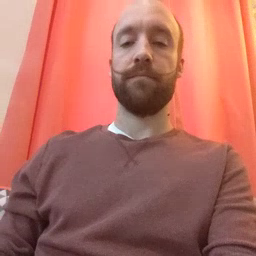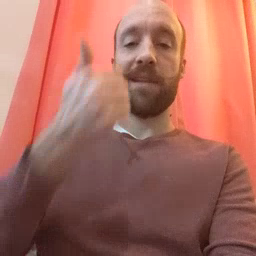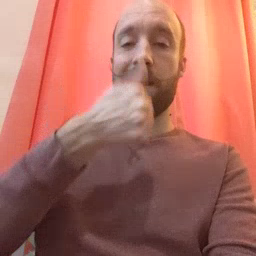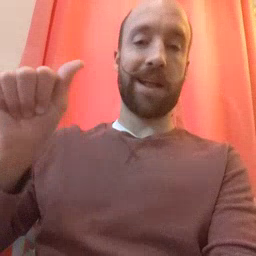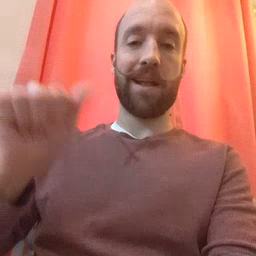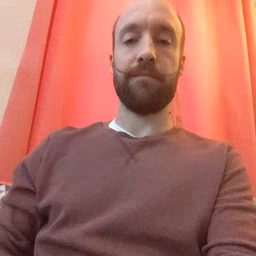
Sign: any